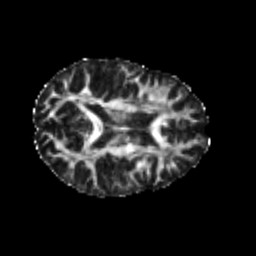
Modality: FA
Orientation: axial
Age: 24
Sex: female
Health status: healthy
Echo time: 0.074 s